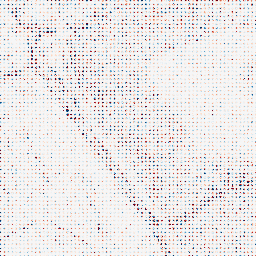
Category: wavelet
Decomposition family: wavelet_biorthogonal
Decomposition parameters: wavelet: bior3.5
level: 1
Upsampling method: sinc_blackman
Upsampling parameters: scale: 8
kernel_size: 4
Upsampling scale: 8